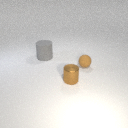
small brown rubber sphere to the right of small brown metal cylinder